Field crop: tomato
Growth stage: 1
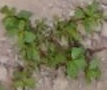
Species: portulaca